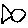
Label: fish